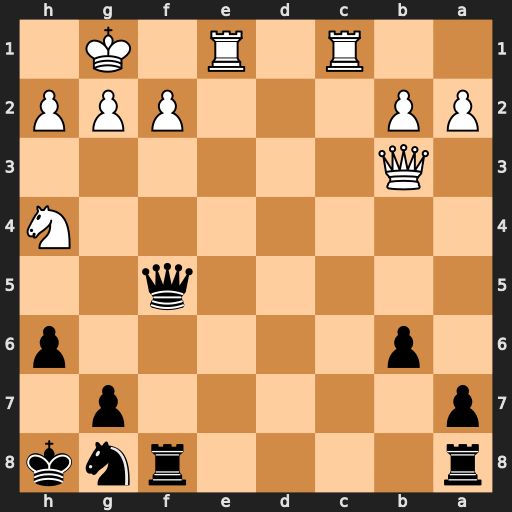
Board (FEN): r4rnk/p5p1/1p5p/5q2/7N/1Q6/PP3PPP/2R1R1K1
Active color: b
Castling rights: -
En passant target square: -
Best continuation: Qxf2+ Kh1 Qxh4